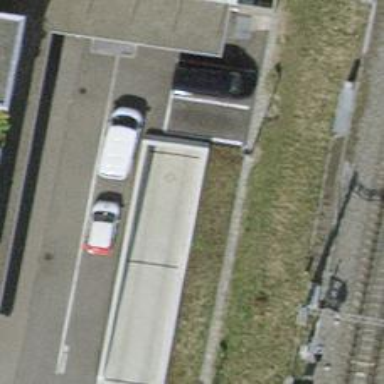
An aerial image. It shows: Parking entrance.